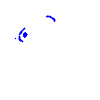
Particle: pion